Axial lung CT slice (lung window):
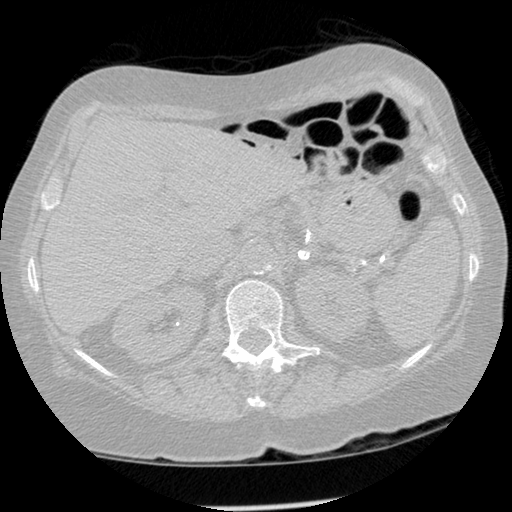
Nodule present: no